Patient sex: M
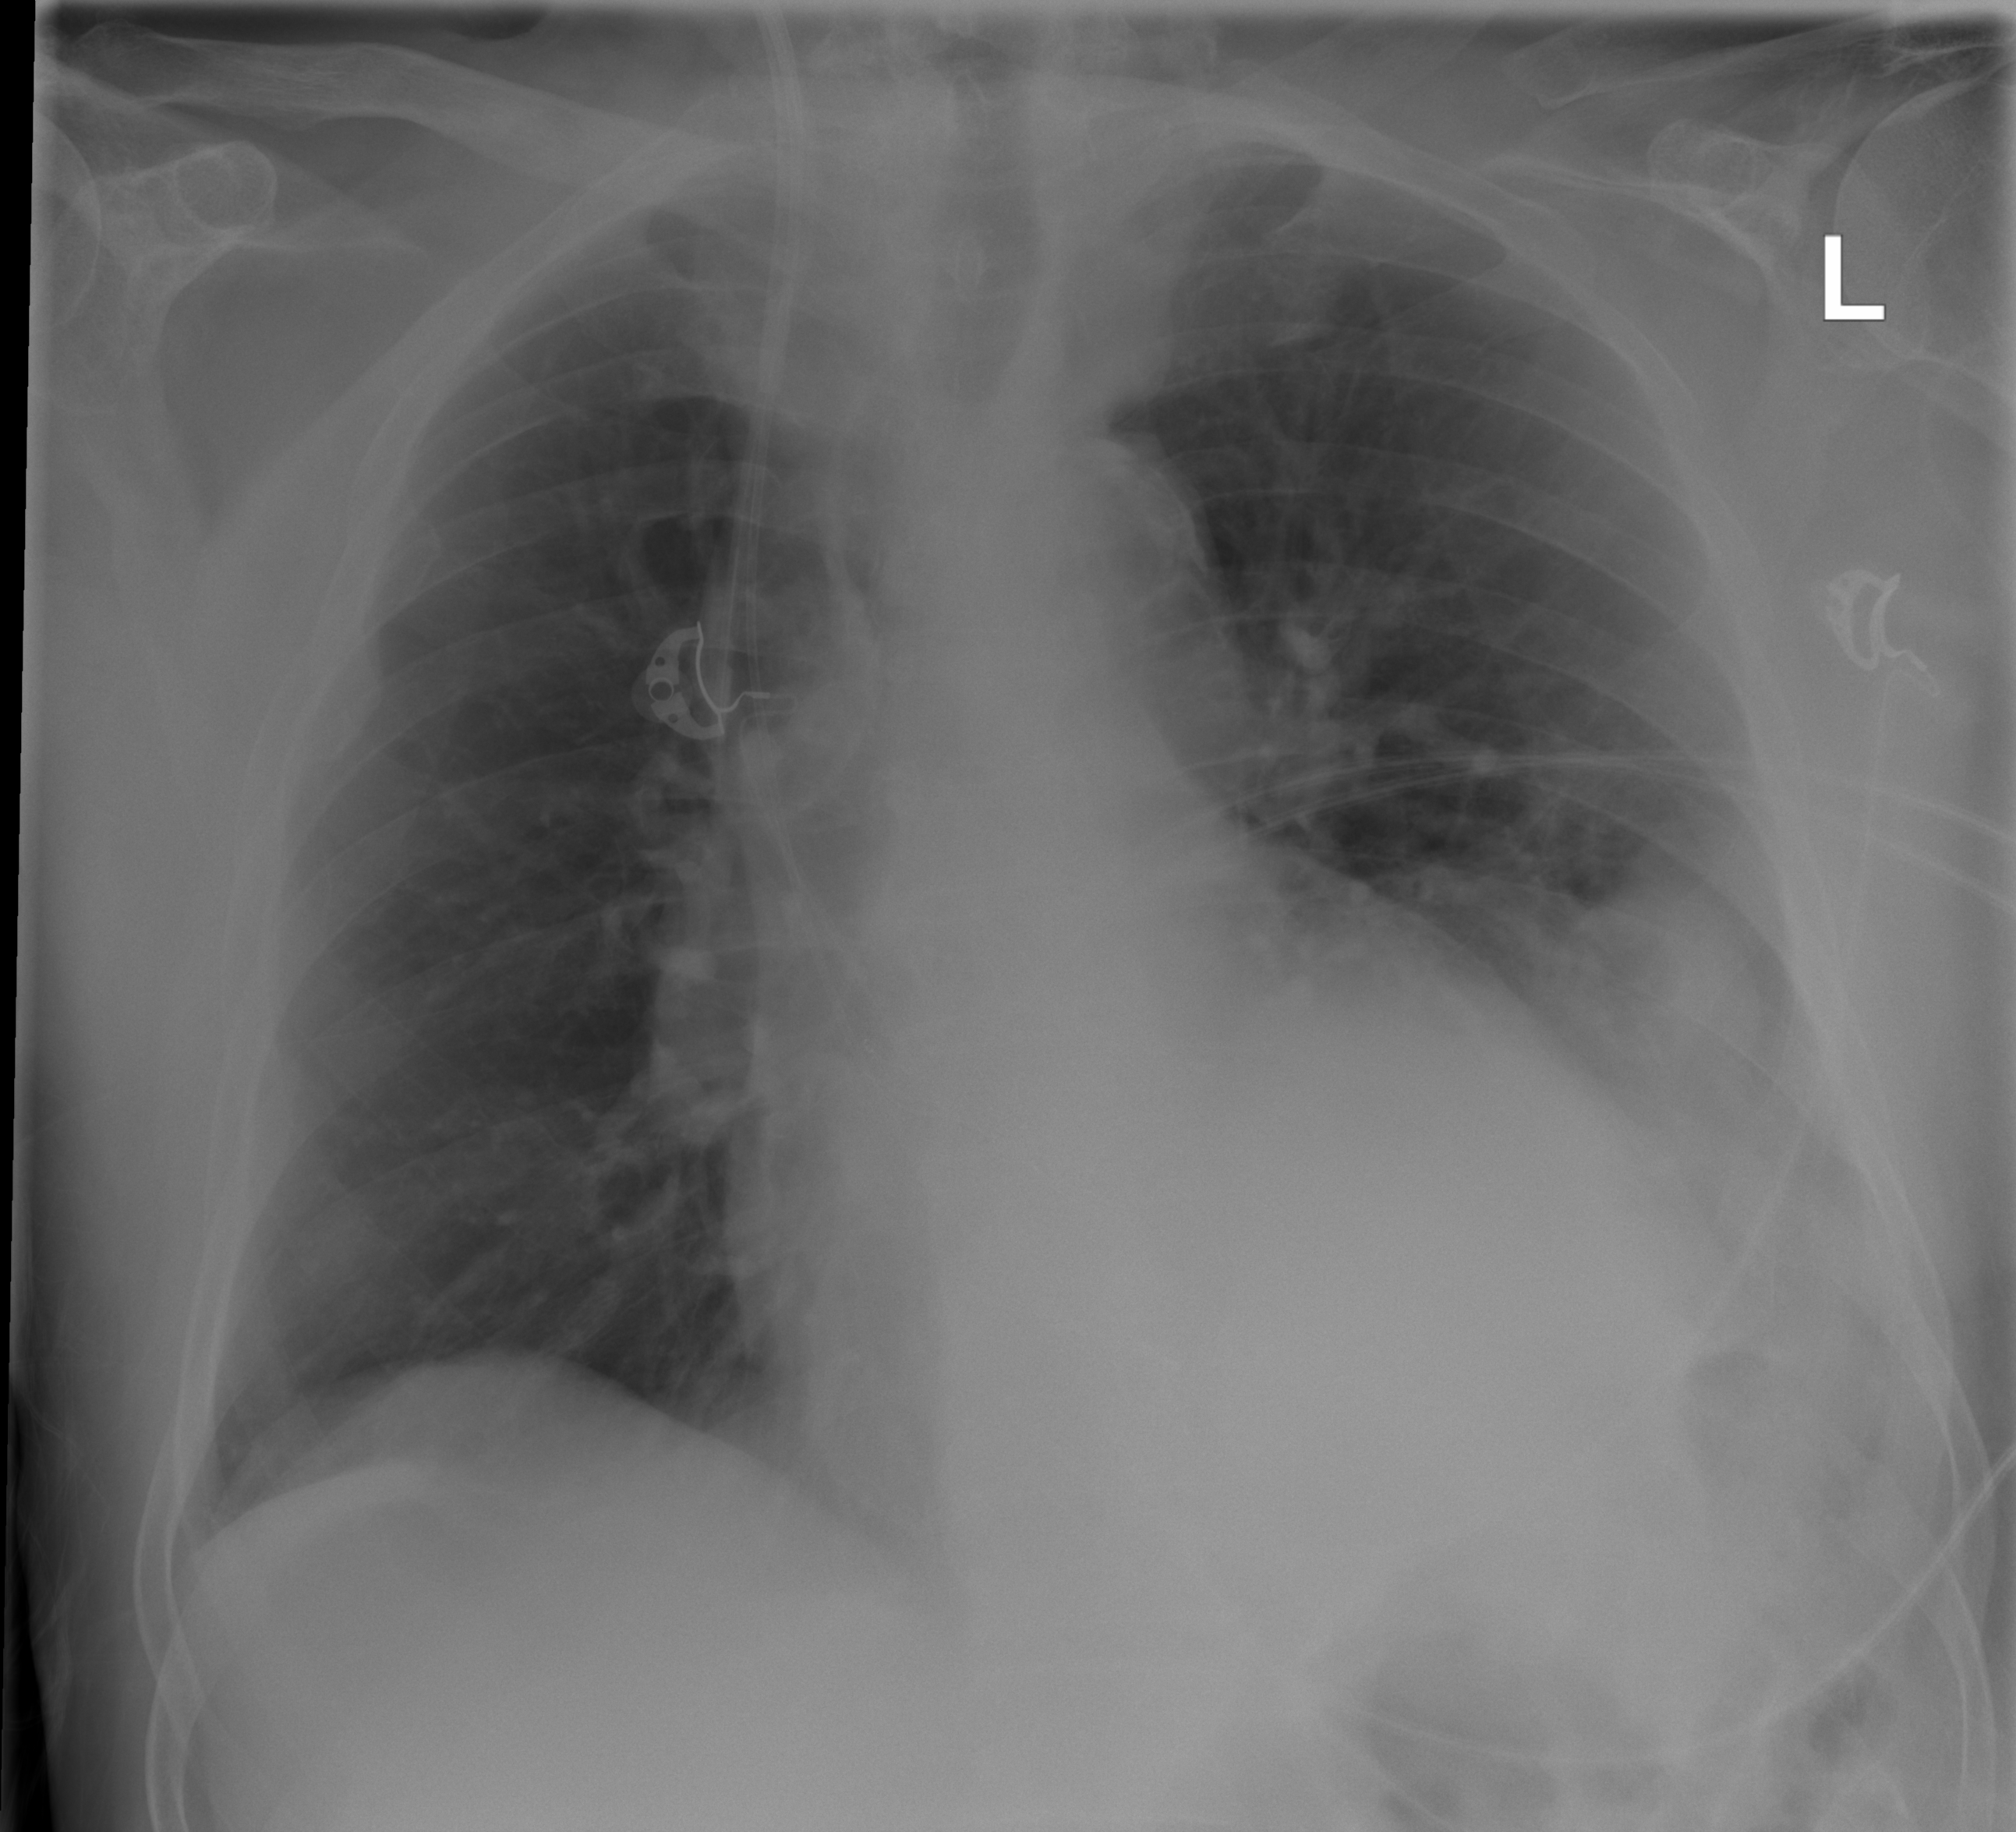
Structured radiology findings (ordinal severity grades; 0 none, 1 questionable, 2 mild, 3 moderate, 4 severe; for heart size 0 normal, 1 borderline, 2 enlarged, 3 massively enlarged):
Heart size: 3
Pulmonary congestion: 0
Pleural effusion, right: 0
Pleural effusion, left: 3
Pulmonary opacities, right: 0
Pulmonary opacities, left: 0
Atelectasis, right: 0
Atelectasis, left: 3